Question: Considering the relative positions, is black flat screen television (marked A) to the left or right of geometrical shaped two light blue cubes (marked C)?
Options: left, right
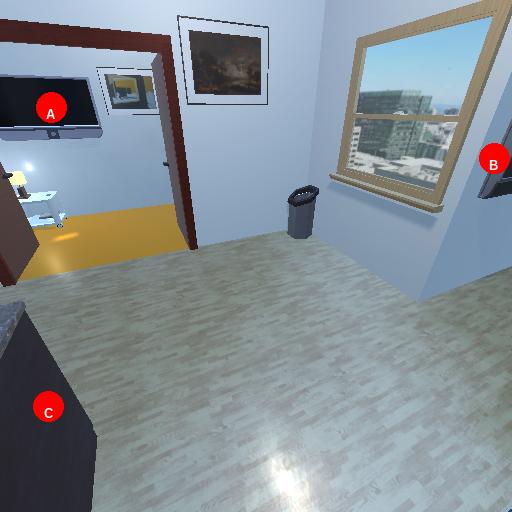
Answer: left